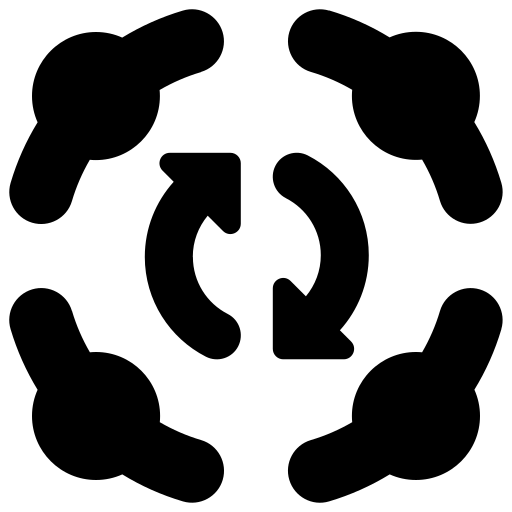
Tags: icon, FontAwesome, fa-icon, solid, group, arrows, rotate